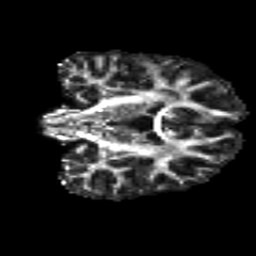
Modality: FA
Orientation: coronal
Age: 19
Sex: male
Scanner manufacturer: siemens
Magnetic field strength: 3 T
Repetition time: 8.8 s
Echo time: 0.085 s